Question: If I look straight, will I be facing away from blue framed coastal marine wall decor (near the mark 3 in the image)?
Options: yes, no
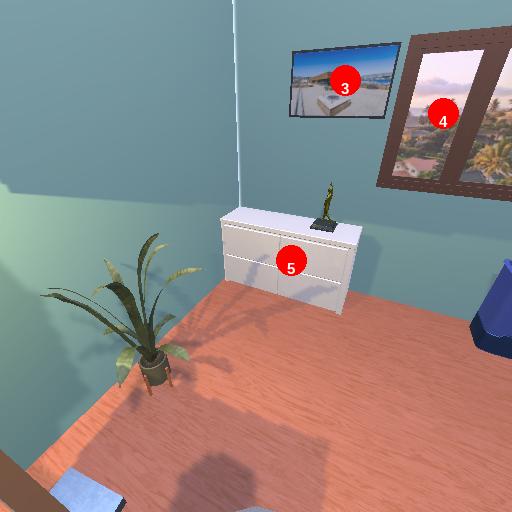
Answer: yes